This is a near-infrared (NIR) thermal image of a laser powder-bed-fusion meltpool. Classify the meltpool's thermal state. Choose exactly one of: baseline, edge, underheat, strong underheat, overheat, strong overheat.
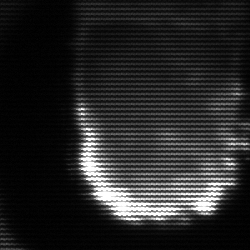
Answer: baseline